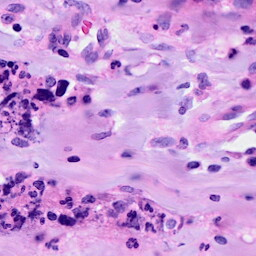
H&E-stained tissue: Breast